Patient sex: F
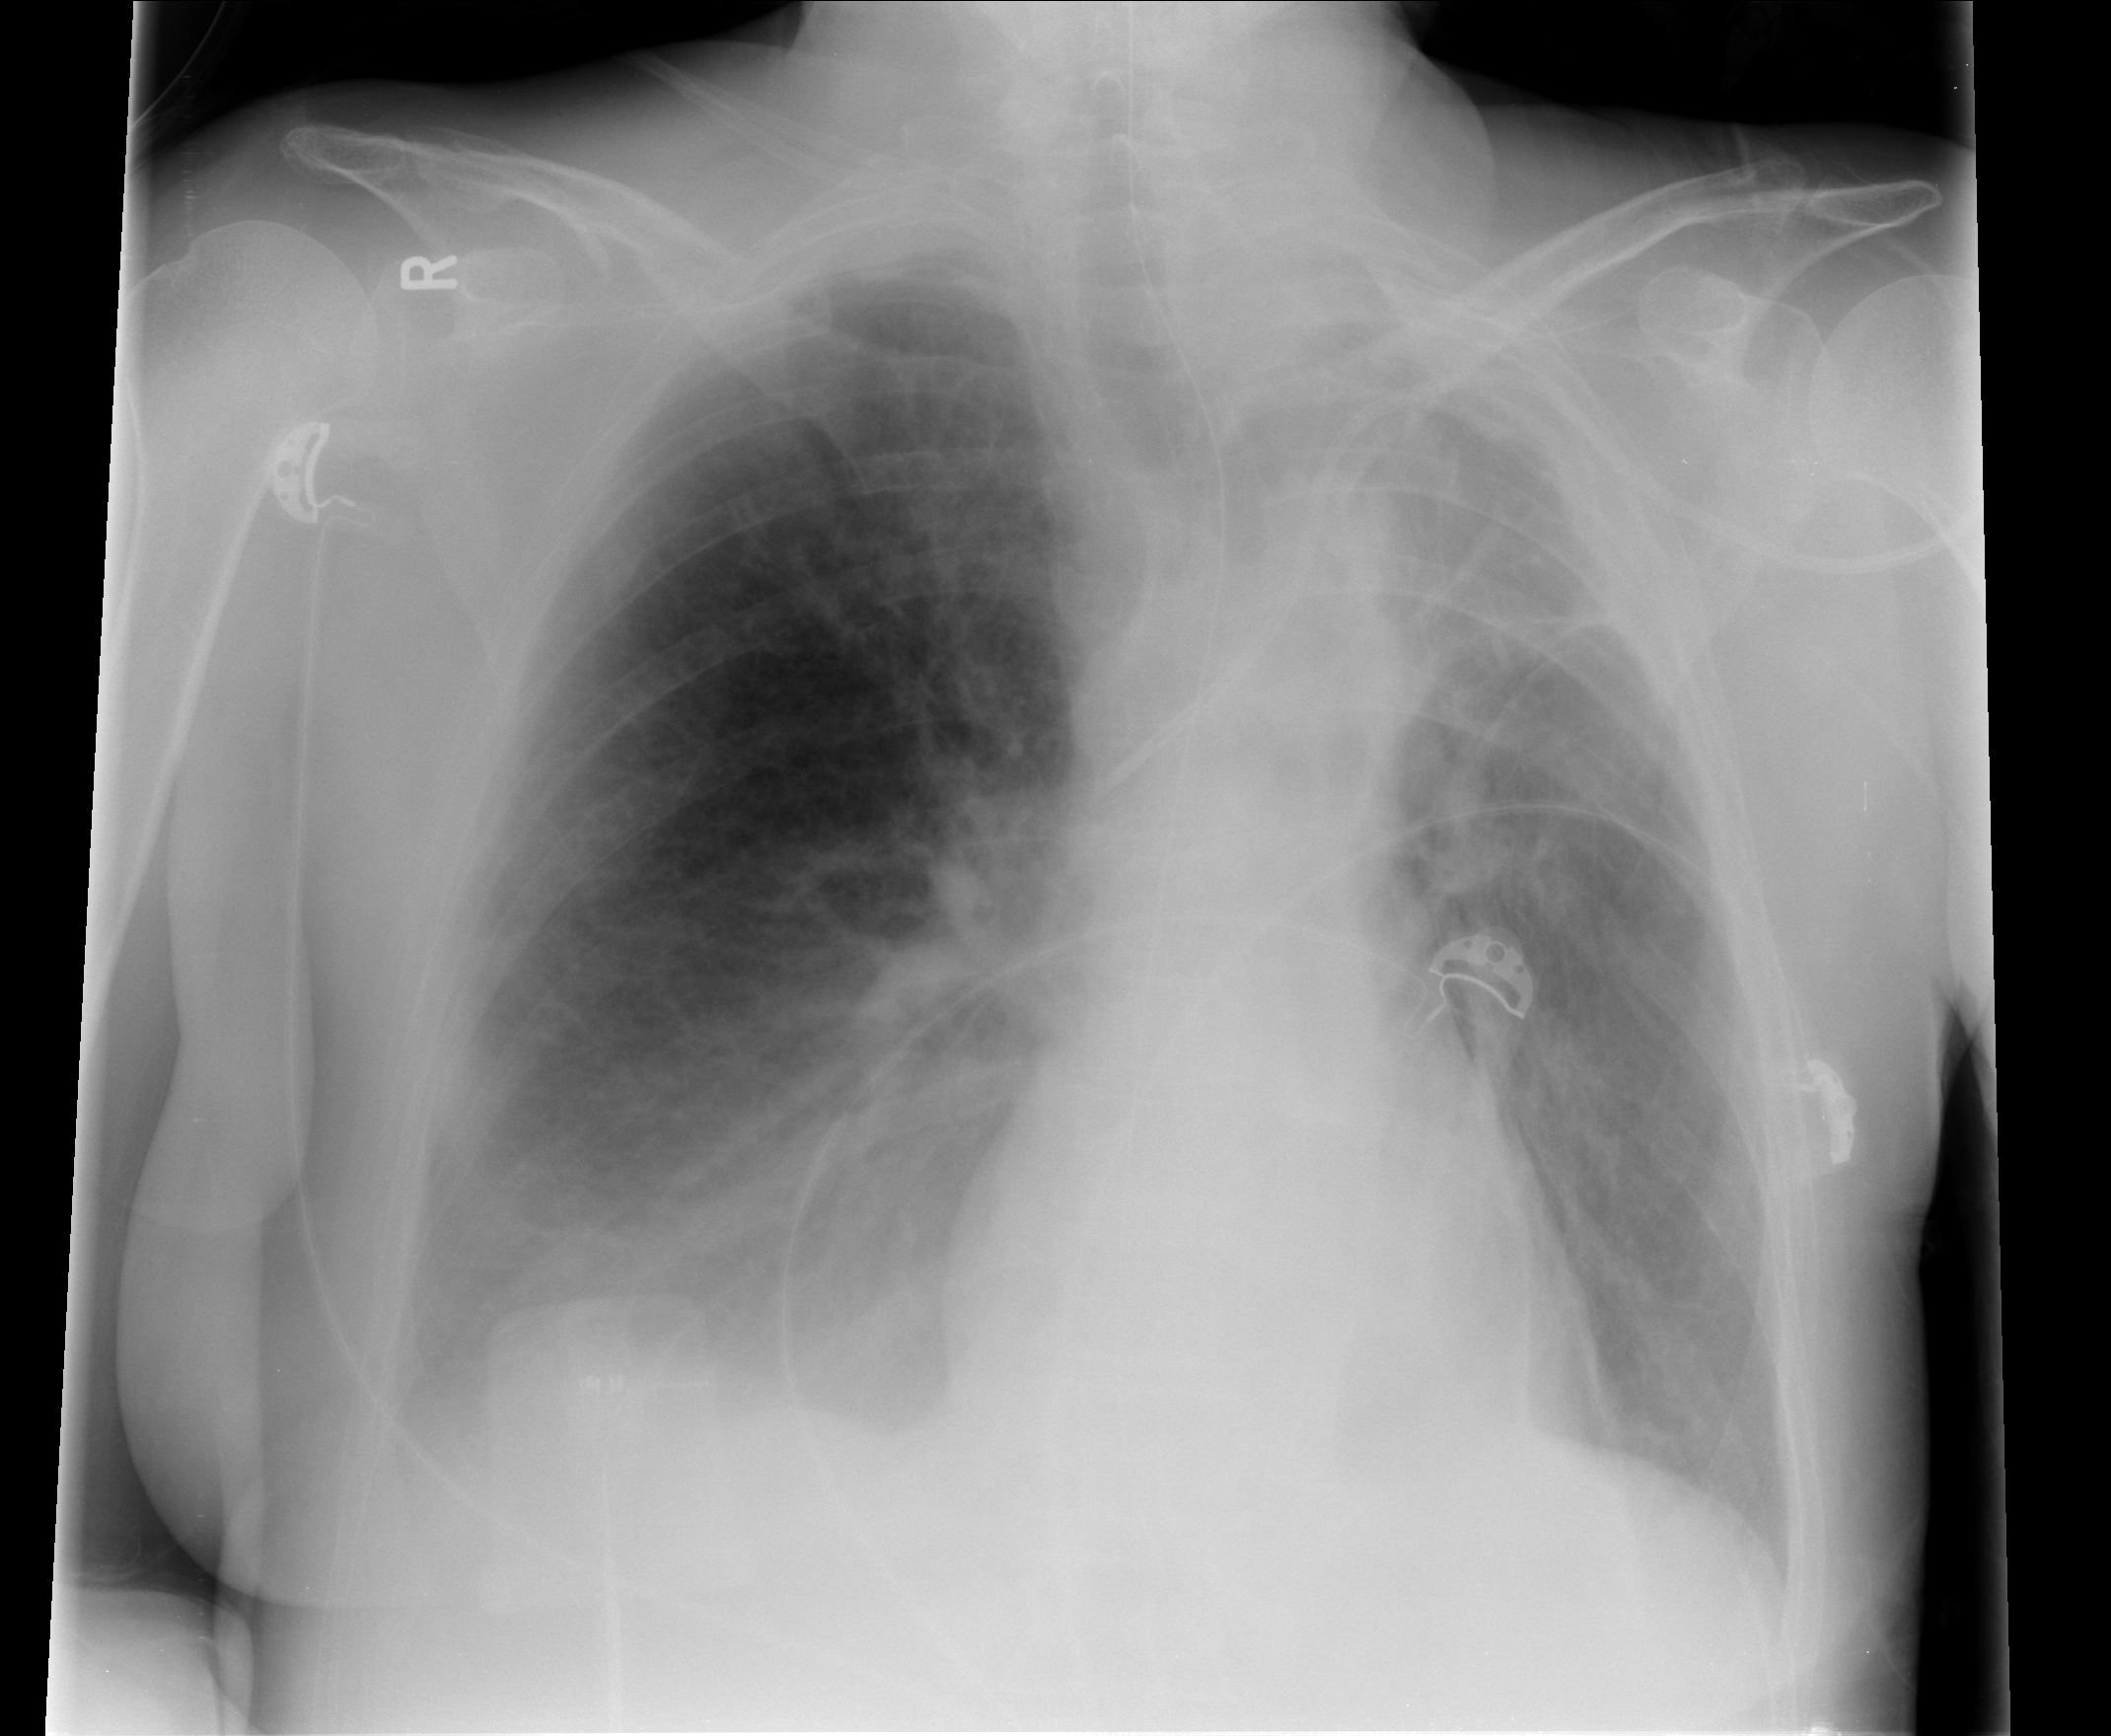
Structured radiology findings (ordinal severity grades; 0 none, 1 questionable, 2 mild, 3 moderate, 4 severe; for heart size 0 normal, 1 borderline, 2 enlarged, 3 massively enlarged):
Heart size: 0
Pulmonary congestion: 2
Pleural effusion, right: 2
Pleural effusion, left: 0
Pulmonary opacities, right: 0
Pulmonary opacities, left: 0
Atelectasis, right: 2
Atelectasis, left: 0